Question: I am building a Spring MVC project, and Eclipse is throwing this error (see screenshot). My pom.xml is:
'''
<project xmlns="http://maven.apache.org/POM/4.0.0" xmlns:xsi="http://www.w3.org/2001/XMLSchema-instance"
xsi:schemaLocation="http://maven.apache.org/POM/4.0.0 http://maven.apache.org/xsd/maven-4.0.0.xsd">
<modelVersion>4.0.0</modelVersion>
<groupId>com.bilitutor.cct</groupId>
<artifactId>BiliTutor</artifactId>
<version>1.0.0-SNAPSHOT</version>
<packaging>war</packaging>
<properties>
<spring.version>3.1.1.RELEASE</spring.version>
<org.aspectj-version>1.6.10</org.aspectj-version>
<org.slf4j-version>1.6.6</org.slf4j-version>
</properties>
<dependencies>
<!-- Spring framework -->
<dependency>
<groupId>org.springframework</groupId>
<artifactId>spring-web</artifactId>
<version>${spring.version}</version>
</dependency>
<dependency>
<groupId>org.springframework</groupId>
<artifactId>spring-webmvc</artifactId>
<version>${spring.version}</version>
</dependency>
<!-- Used for Hibernate4 LocalSessionFactoryBean -->
<dependency>
<groupId>org.springframework</groupId>
<artifactId>spring-orm</artifactId>
<version>${spring.version}</version>
</dependency>
<!-- This provides the Servlet API for building but excludes from deployment -->
<dependency>
<groupId>javax.servlet</groupId>
<artifactId>javax.servlet-api</artifactId>
<version>3.1.0</version>
<scope>provided</scope>
</dependency>
<!-- AOP dependency -->
<dependency>
<groupId>cglib</groupId>
<artifactId>cglib</artifactId>
<version>2.2.2</version>
</dependency>
<!-- Persistence Management -->
<!-- Apache BasicDataSource -->
<dependency>
<groupId>commons-dbcp</groupId>
<artifactId>commons-dbcp</artifactId>
<version>1.2.2</version>
</dependency>
<!-- MySQL database driver -->
<dependency>
<groupId>mysql</groupId>
<artifactId>mysql-connector-java</artifactId>
<version>5.1.20</version>
</dependency>
<!-- Hibernate -->
<dependency>
<groupId>org.hibernate</groupId>
<artifactId>hibernate-core</artifactId>
<version>4.1.3.Final</version>
</dependency>
<!-- Hibernate validator -->
<dependency>
<groupId>javax.validation</groupId>
<artifactId>validation-api</artifactId>
<version>1.1.0.Final</version>
</dependency>
<dependency>
<groupId>org.hibernate</groupId>
<artifactId>hibernate-validator</artifactId>
<version>5.0.1.Final</version>
</dependency>
<!-- JSTL -->
<dependency>
<groupId>javax.servlet</groupId>
<artifactId>jstl</artifactId>
<version>1.2</version>
</dependency>
<!-- Logging -->
<dependency>
<groupId>commons-logging</groupId>
<artifactId>commons-logging</artifactId>
<version>1.0.4</version>
</dependency>
<dependency>
<groupId>org.slf4j</groupId>
<artifactId>slf4j-api</artifactId>
<version>${org.slf4j-version}</version>
</dependency>
<dependency>
<groupId>org.slf4j</groupId>
<artifactId>jcl-over-slf4j</artifactId>
<version>${org.slf4j-version}</version>
<scope>runtime</scope>
</dependency>
<dependency>
<groupId>org.slf4j</groupId>
<artifactId>slf4j-log4j12</artifactId>
<version>${org.slf4j-version}</version>
<scope>runtime</scope>
</dependency>
<dependency>
<groupId>log4j</groupId>
<artifactId>log4j</artifactId>
<version>1.2.15</version>
<exclusions>
<exclusion>
<groupId>javax.mail</groupId>
<artifactId>mail</artifactId>
</exclusion>
<exclusion>
<groupId>javax.jms</groupId>
<artifactId>jms</artifactId>
</exclusion>
<exclusion>
<groupId>com.sun.jdmk</groupId>
<artifactId>jmxtools</artifactId>
</exclusion>
<exclusion>
<groupId>com.sun.jmx</groupId>
<artifactId>jmxri</artifactId>
</exclusion>
</exclusions>
<scope>runtime</scope>
</dependency>
</dependencies>
</project>
'''

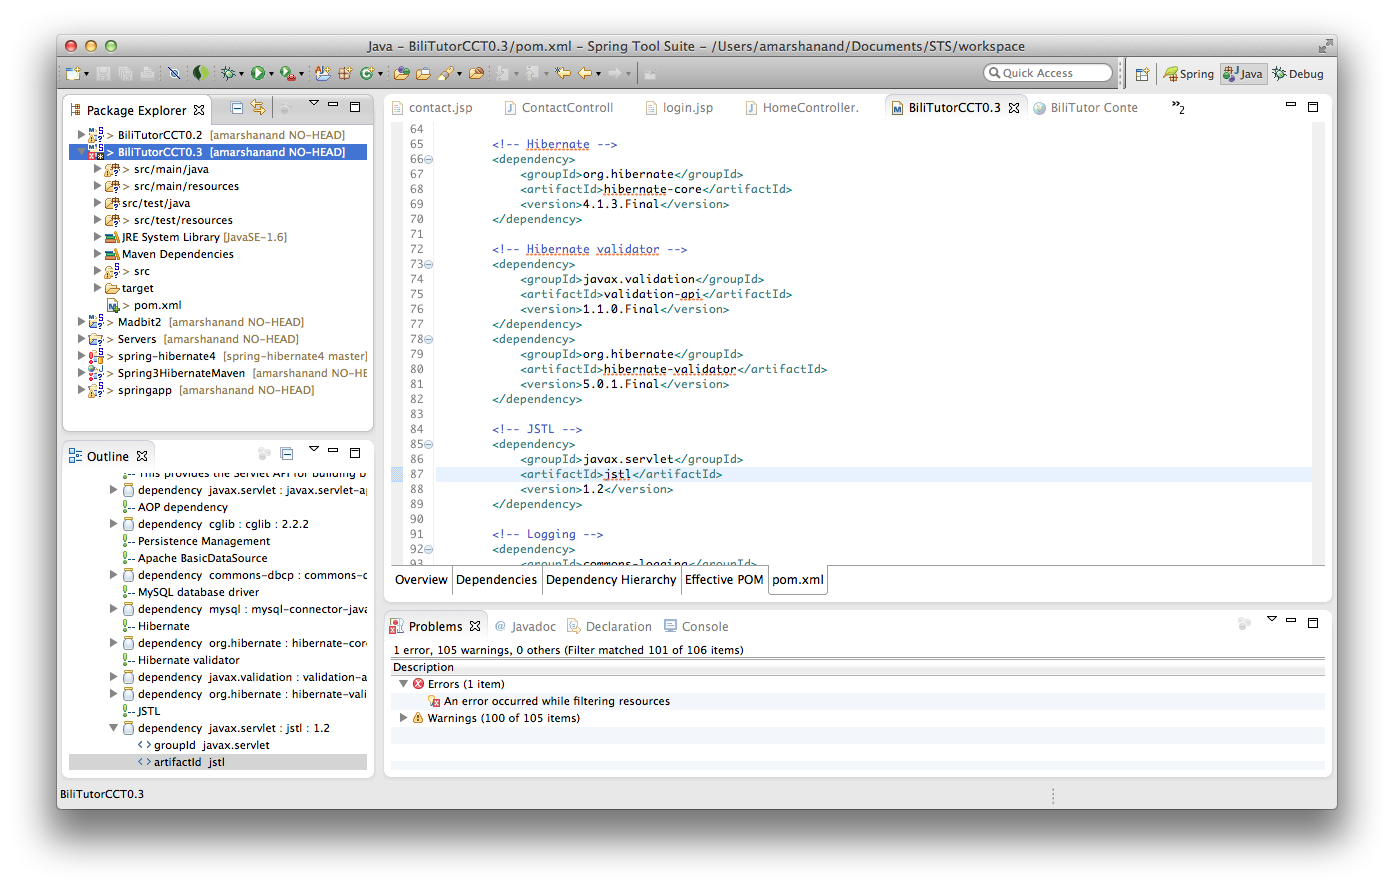
Answer: Maven -> Update Project... resolved this problem for me